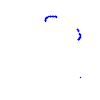
Particle: proton